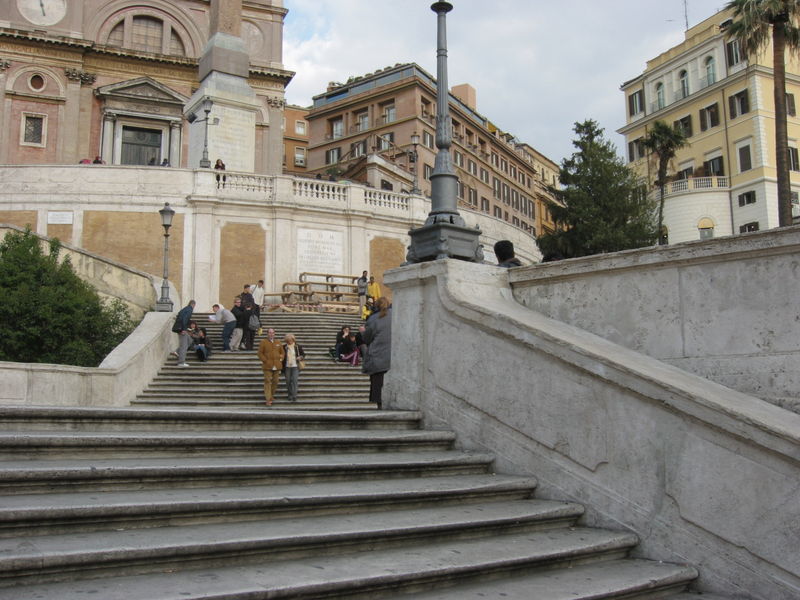
Titel: Rom, Spanische Treppe
Künstler: Francesco de Sanctis
Standort: Rom, Spanische Treppe (EU - I - Latium)
Schlagwörter: baum, himmel, mann, bäume, gelb, menschen, sitzen, stadt, braun, fenster, frau, grau, lampe, laterne, straße, säule, terasse, gebäude, weg, leute, architektur, stehen, stein, häuser, gehen, kirche, klassizismus, paar, ansicht, bogen, fassade, rundbogen, treppe, treppen, essen, lesen, uhr, geländer, palme, stufe, stufen, foto, fotografie, eingang, rundfenster, balustrade, dom, rom, dreiecksgiebel, portal, obelisk, belebt, fesnter, bauwerk, treppenanlage, touristen, städtebau, altstadt, spanische treppe, sufe, balustrae, die spanische treppe